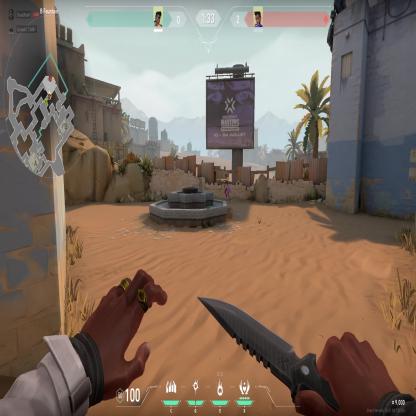
Label: enemy